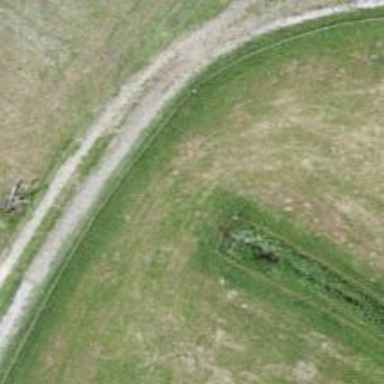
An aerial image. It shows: Culvert tunnel under ditch.